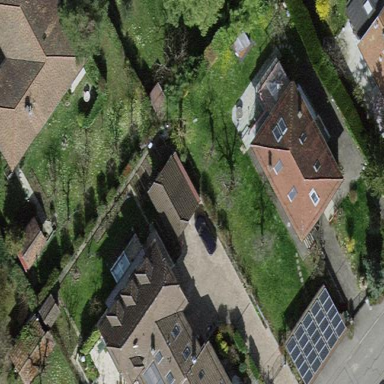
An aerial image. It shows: Garden enclosed by fence.